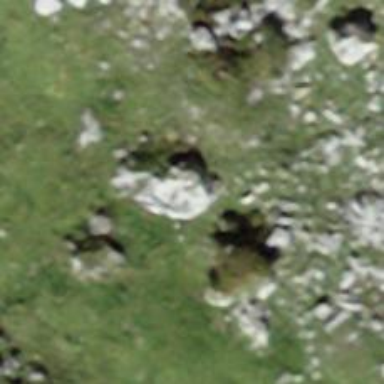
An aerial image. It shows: Natural rock formation.